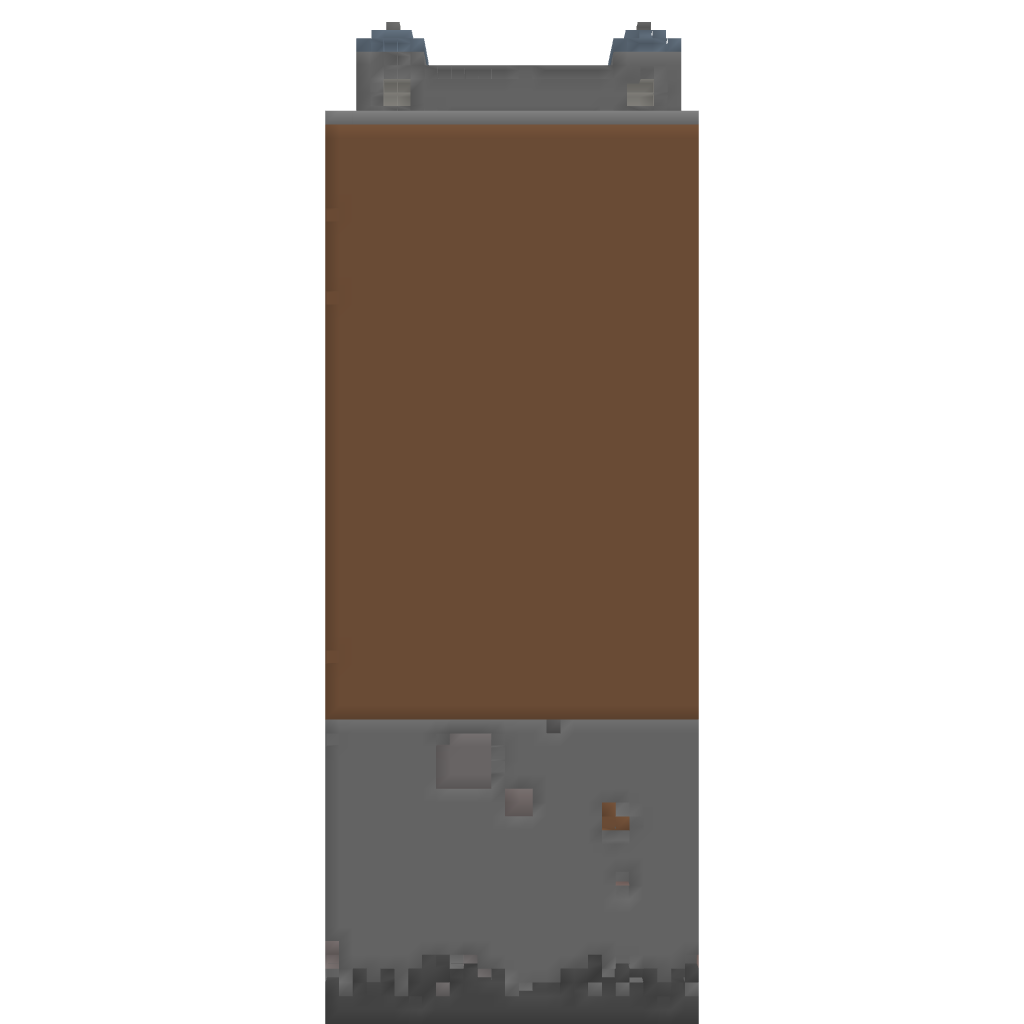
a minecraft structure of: Lesepark